Aerial crown-view tile of a tropical tree (Barro Colorado Island, Panama), acquired 20250715:
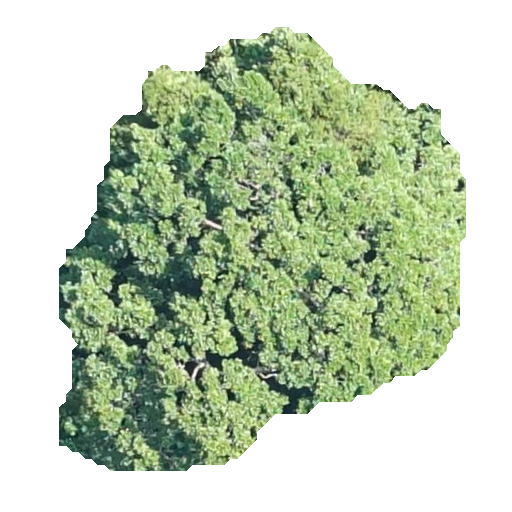
Species: Simarouba amara
GBIF accepted scientific name: Simarouba amara
Crown area: 194.574 m²